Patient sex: M
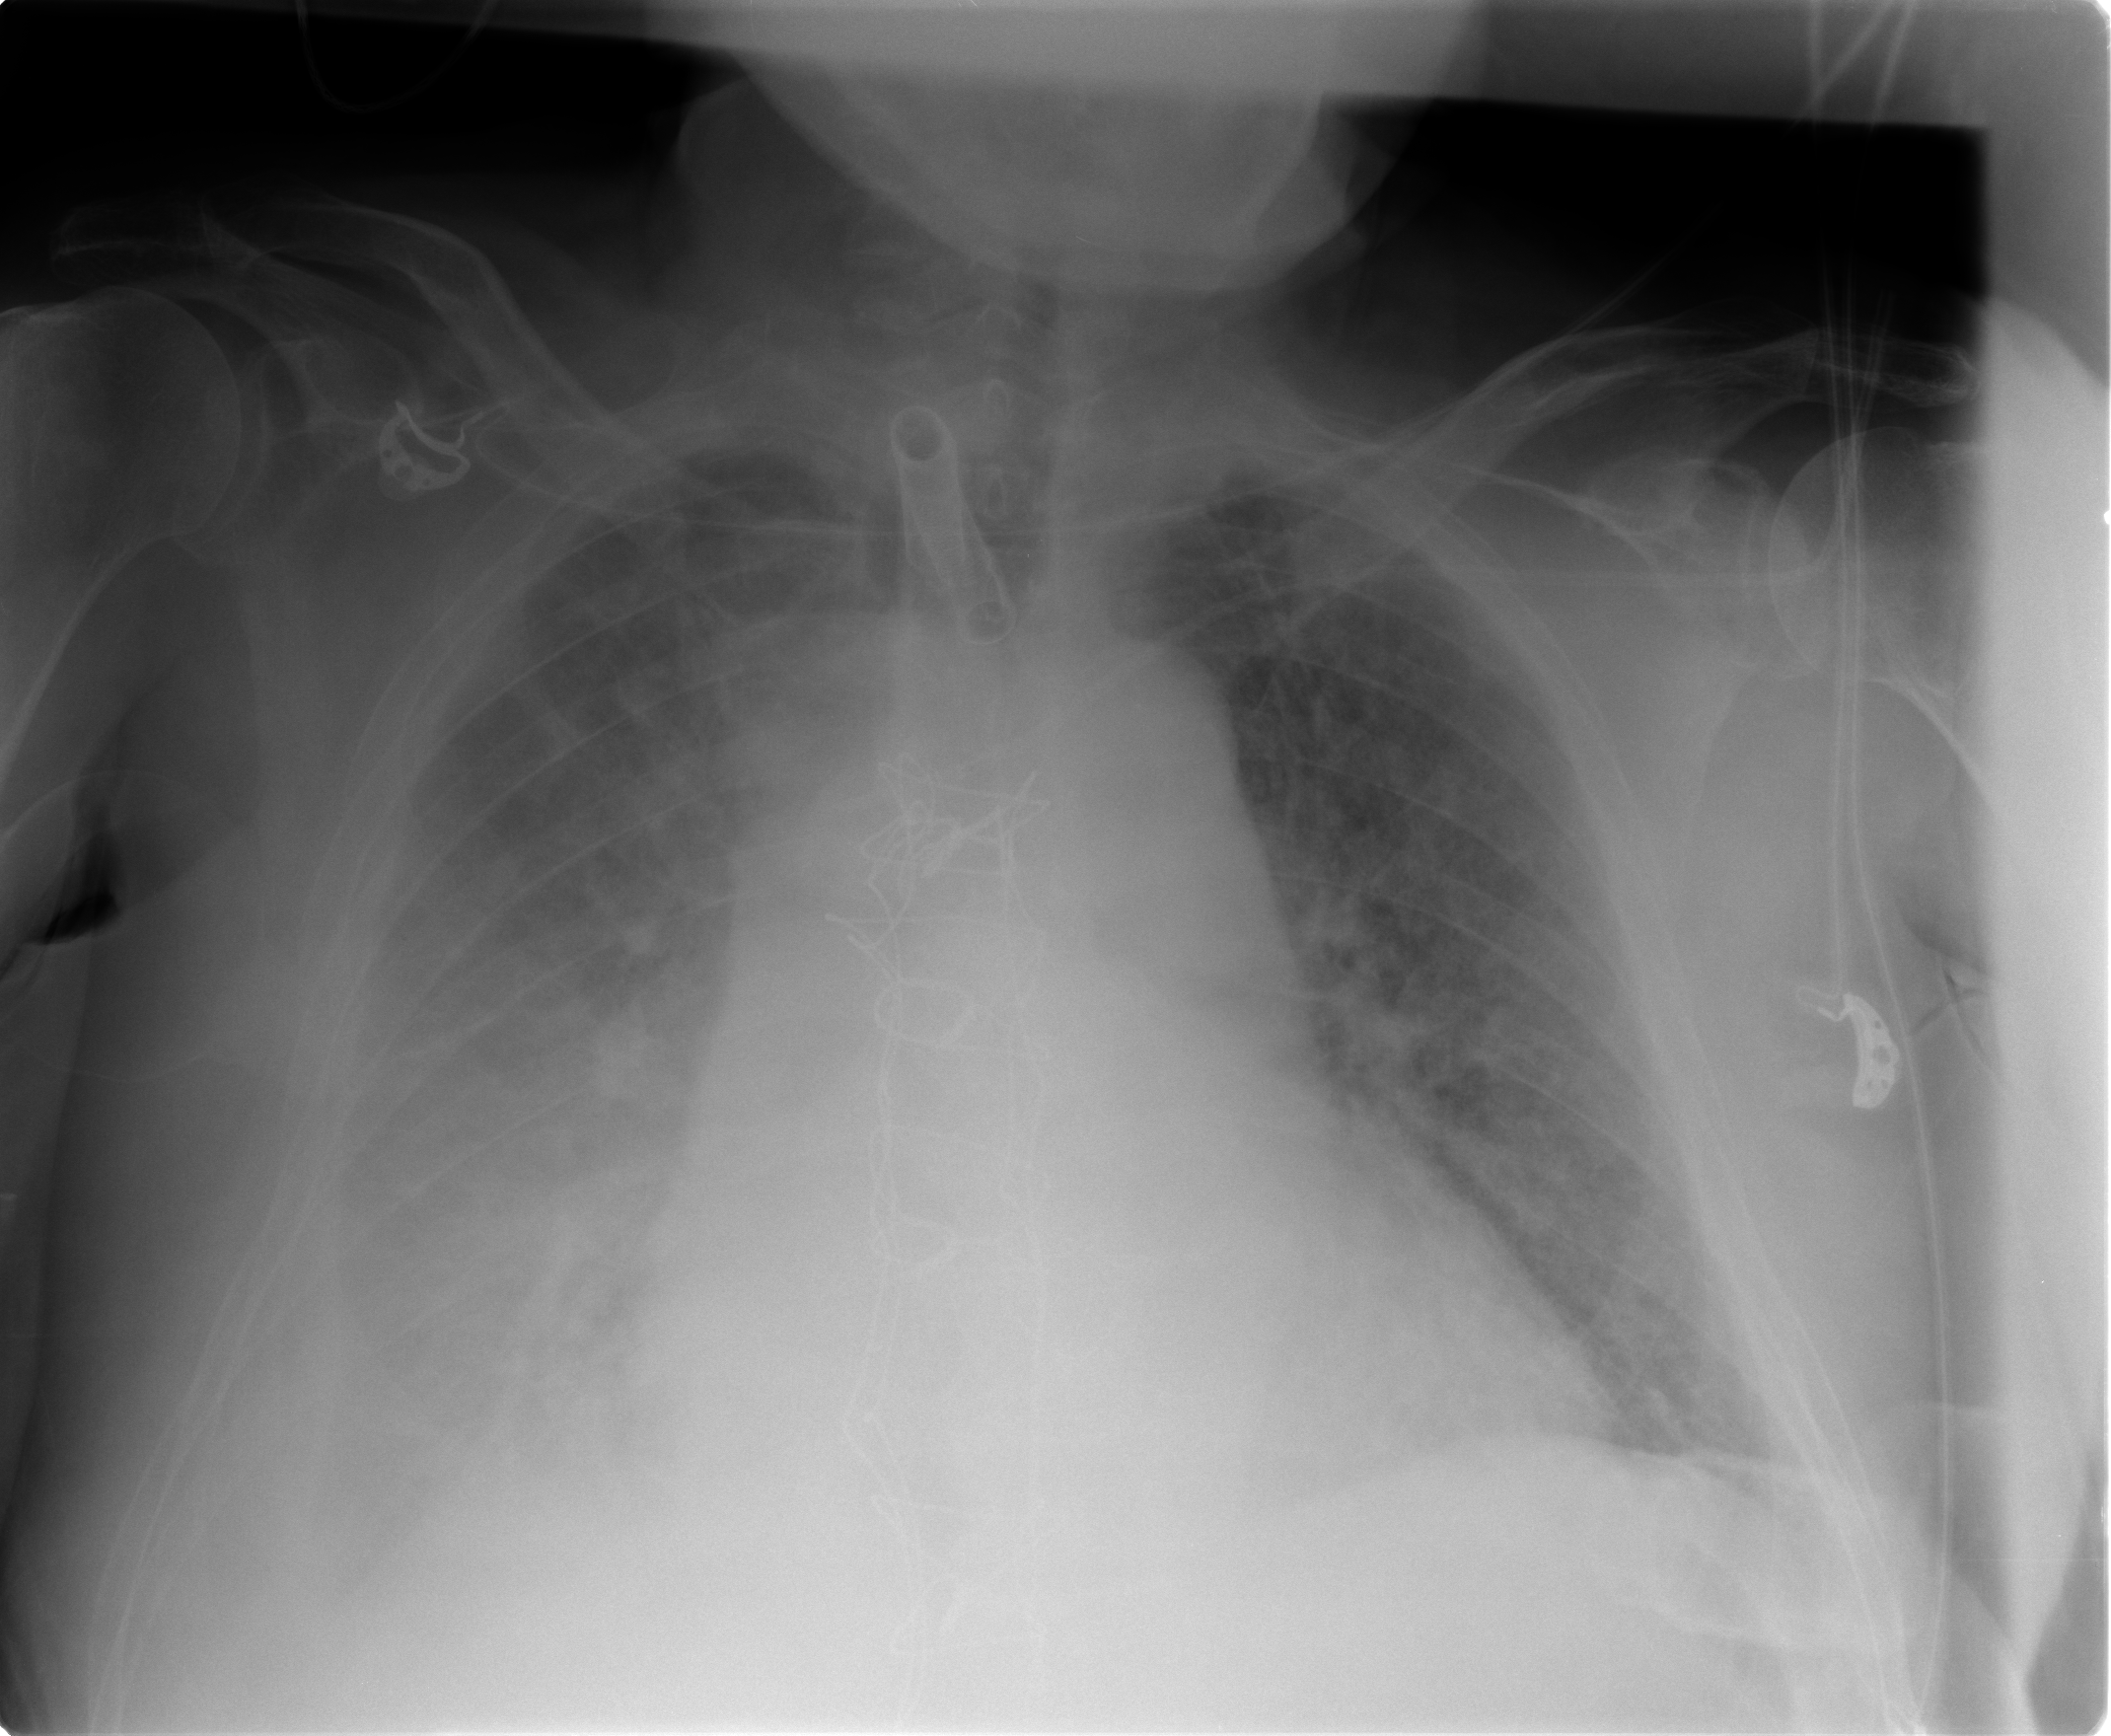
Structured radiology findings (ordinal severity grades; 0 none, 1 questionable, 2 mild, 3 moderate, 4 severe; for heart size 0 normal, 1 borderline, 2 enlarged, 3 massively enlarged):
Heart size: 0
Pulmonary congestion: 2
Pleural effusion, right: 3
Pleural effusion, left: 2
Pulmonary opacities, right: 2
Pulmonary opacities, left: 2
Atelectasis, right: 3
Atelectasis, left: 2